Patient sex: M
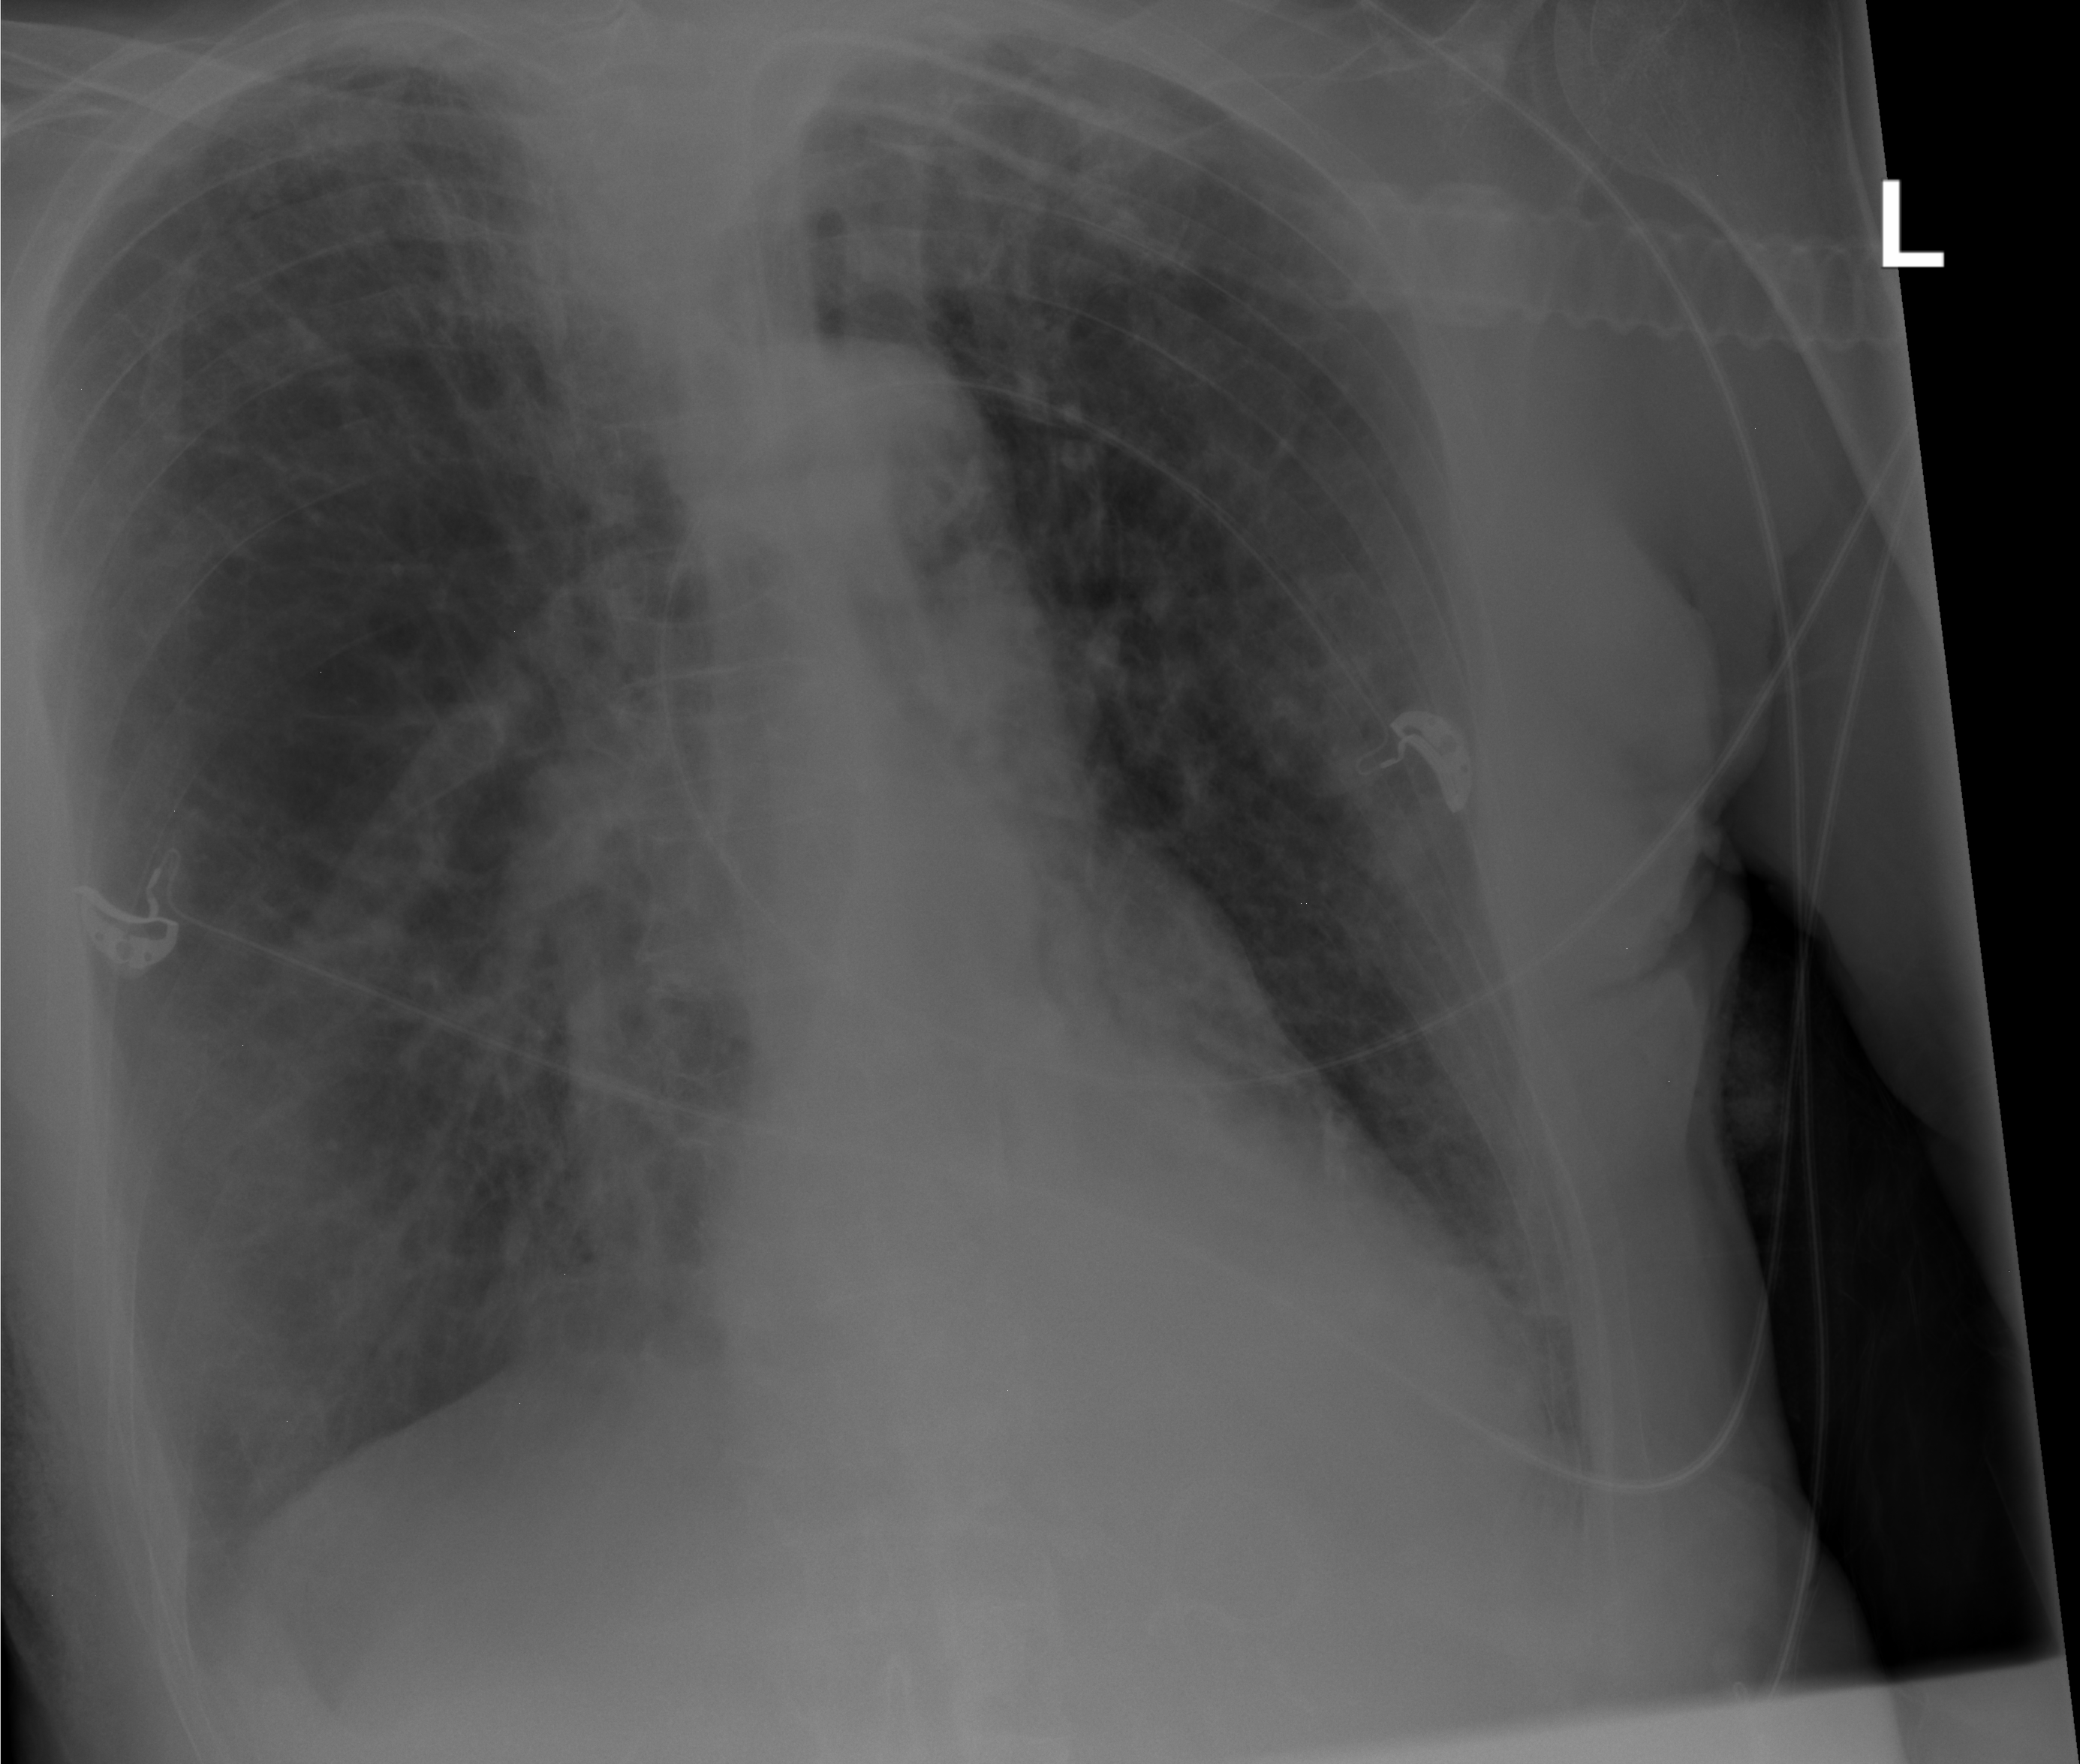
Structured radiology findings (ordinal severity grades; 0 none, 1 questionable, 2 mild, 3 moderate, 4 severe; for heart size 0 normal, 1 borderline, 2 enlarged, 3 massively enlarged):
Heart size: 0
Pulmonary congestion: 1
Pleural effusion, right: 2
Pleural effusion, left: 0
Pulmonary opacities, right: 2
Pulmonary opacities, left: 0
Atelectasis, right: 2
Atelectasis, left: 2